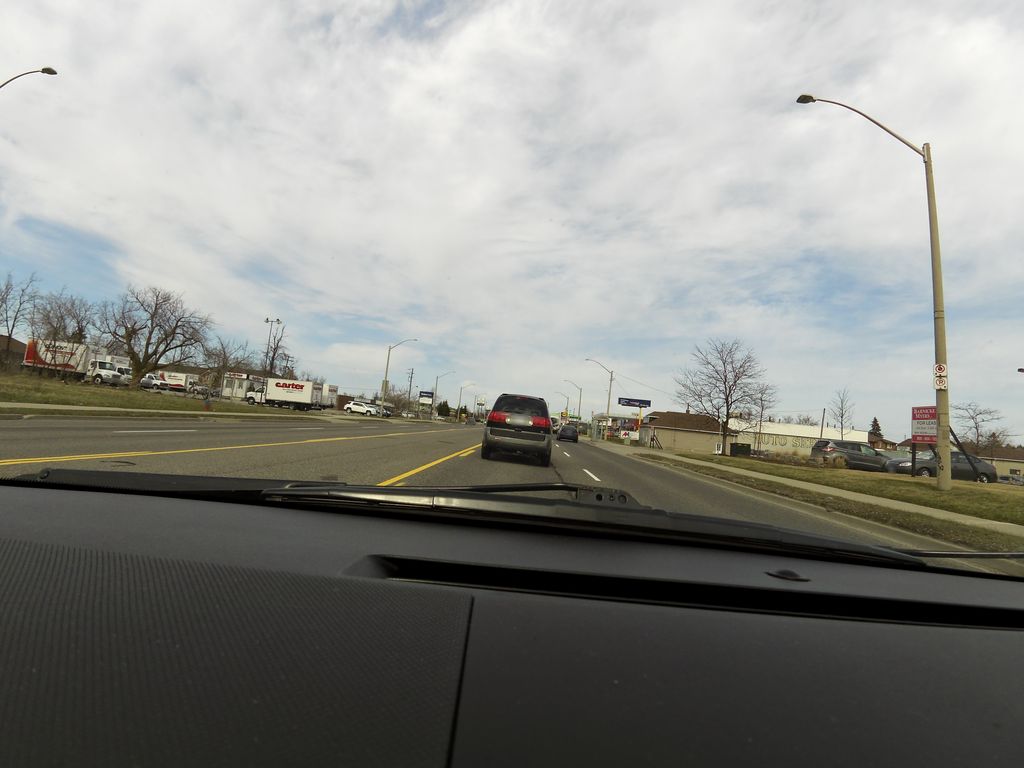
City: hamilton